Question: I have a Question Answer website. I had allowed anonymous users to post answers to question on the site.
Today I got 14 answers to a one question on my site, My site isn't all that famous and all. Its very new and build with Wordpress. I was shocked to see what these answers were... they were all spams.
Below is 3 out of 14 answers I had found on this question. As you can make out they are not at all related to the question which was "Difference between Encapsulation and Abstraction"

I have made the "add question" part private, meaning user needs to sign up to ask a question, for the answer part I thought I should allow anonymous answers.
I am confused about this now. Is there a way to deal with this ? I'm just hoping this question is fit for stackoverflow.com.
Please advice.
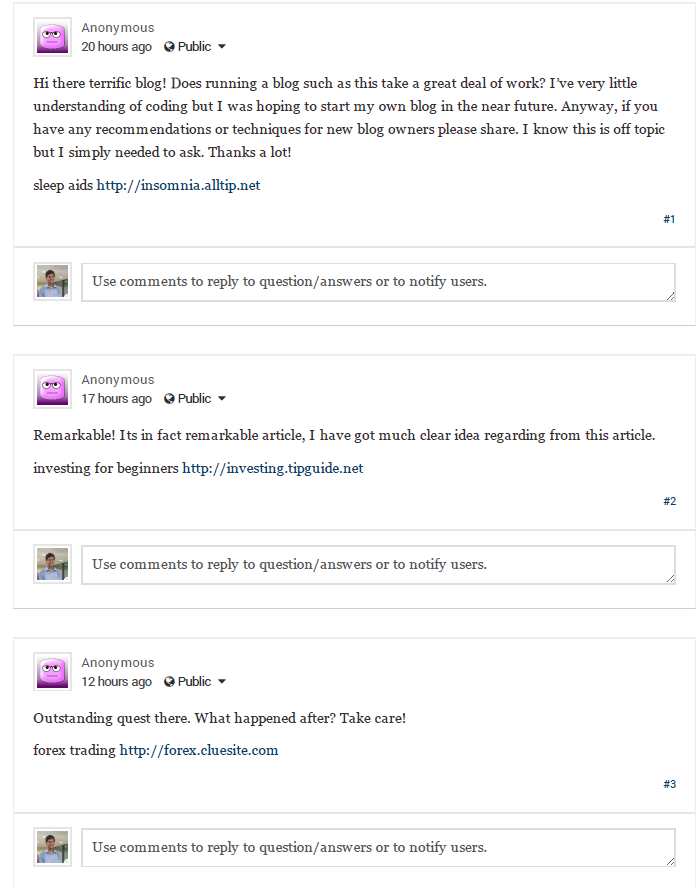
Answer: You'll want to add some form of captcha or anti-bot system to stop the bots posting random spam in the comments section.
I would recommend using a 3rd party plugin such as <URL> which is a widely used, well documented and easy to install & implement.
Alternatively, you could start blocking IPs, IP ranges or email addresses but you would have to keep doing this constantly whereas using a plugin like above would mean that the whole process is automated.
If you are using an outside commenting system such as Disqus, then you will need to let us know so we can find alternatives for you.